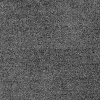
Atmospheric dust classification: dusty